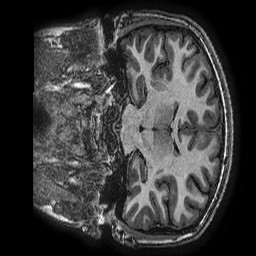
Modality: T1w
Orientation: coronal
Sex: female
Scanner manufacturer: ge
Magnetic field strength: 3 T
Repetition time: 0.007644 s
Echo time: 0.003468 s